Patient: sex M, age 25
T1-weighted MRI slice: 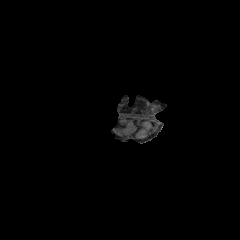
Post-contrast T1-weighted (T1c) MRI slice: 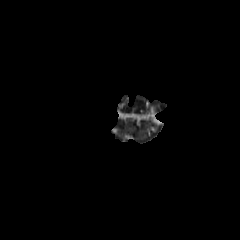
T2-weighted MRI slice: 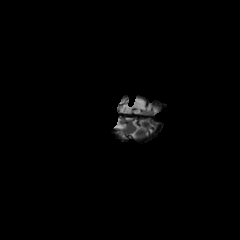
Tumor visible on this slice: no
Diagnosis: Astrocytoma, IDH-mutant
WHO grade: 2